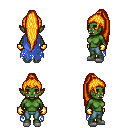
a pixel art fantasy rpg character, female body template, orc, green skin, blue tattered cape, teal pants, light blonde extra-long topknot hairstyle, gold gloves, white slippers, four views (front, back, left, right), 2x2 character sprite sheet, small pixel art, hard edges, no anti-aliasing